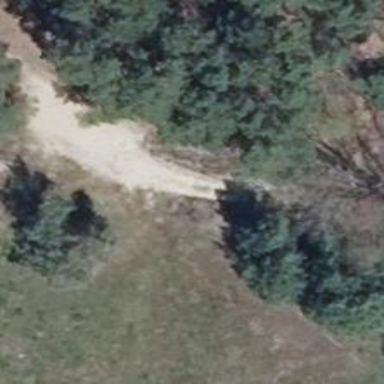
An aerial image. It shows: Sandy track road with grade5 tracktype.